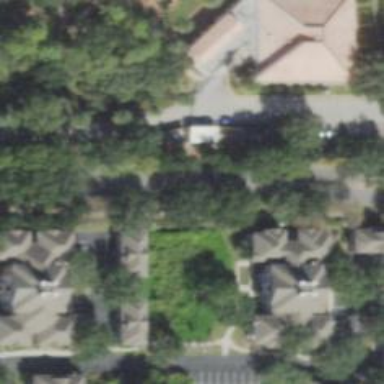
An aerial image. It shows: Residential road with sidewalk on the left.